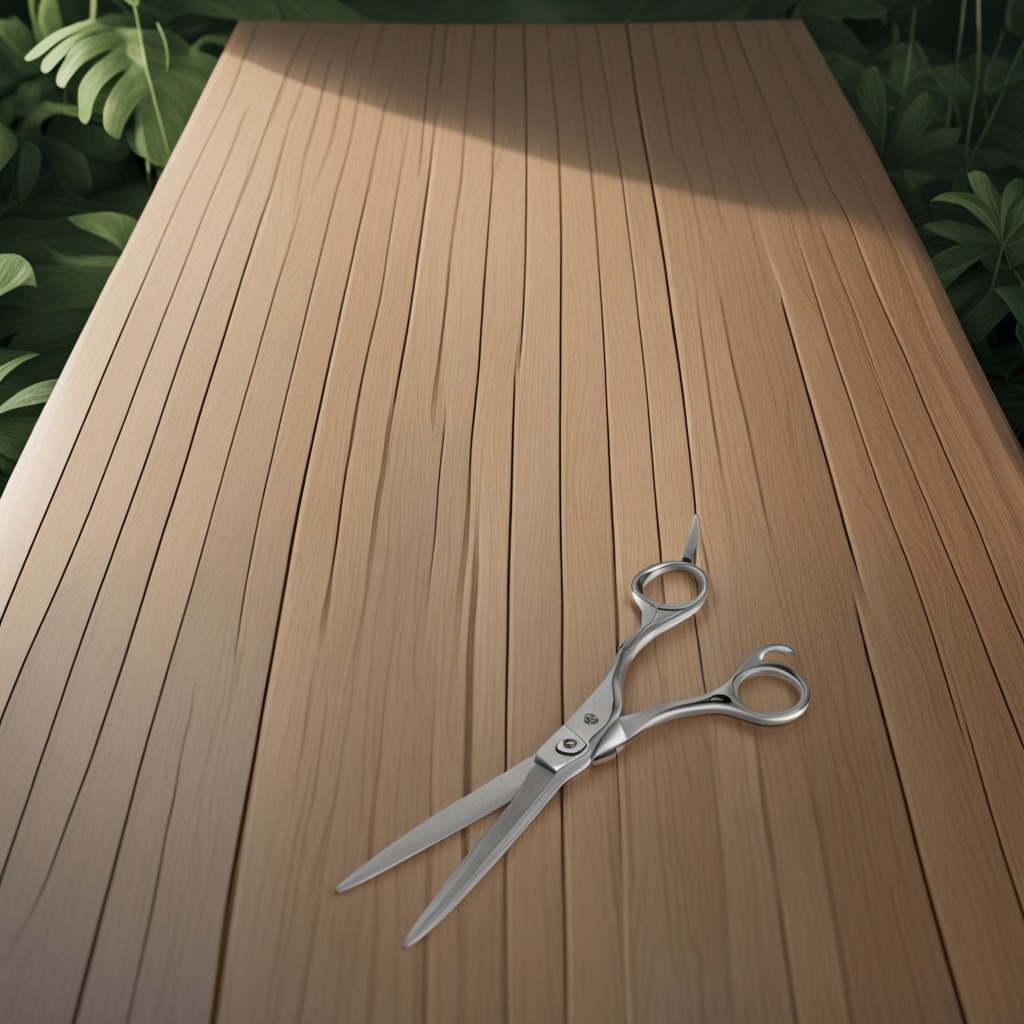
A scissor is lying on the wooden table inside a jungle field workshop tent humid ambient light worn but